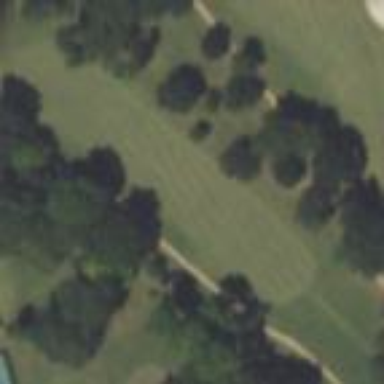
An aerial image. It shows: Golf fairway surrounded by grass.